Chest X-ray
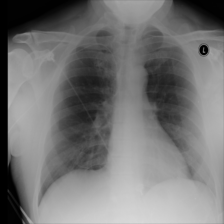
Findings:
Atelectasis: negative
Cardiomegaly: negative
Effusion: negative
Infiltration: positive
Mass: negative
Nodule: negative
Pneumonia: negative
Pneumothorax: negative
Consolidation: negative
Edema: negative
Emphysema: negative
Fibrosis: negative
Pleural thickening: negative
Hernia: negative